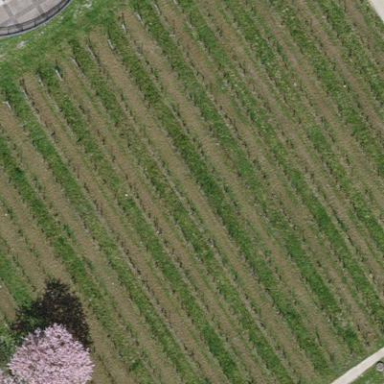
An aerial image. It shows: Vineyard with grape crops.